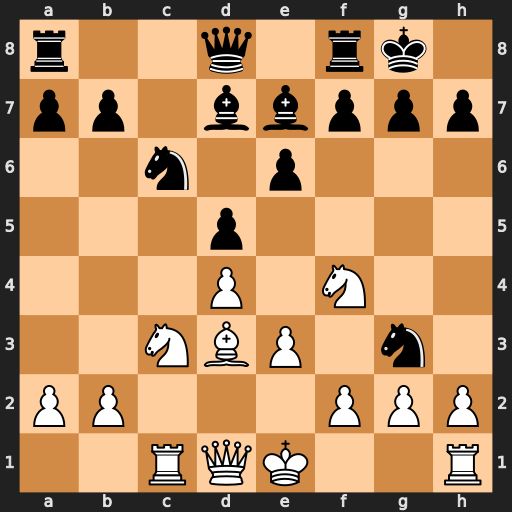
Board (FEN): r2q1rk1/pp1bbppp/2n1p3/3p4/3P1N2/2NBP1n1/PP3PPP/2RQK2R
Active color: w
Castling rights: K
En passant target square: -
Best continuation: Bxh7+ Kh8 hxg3